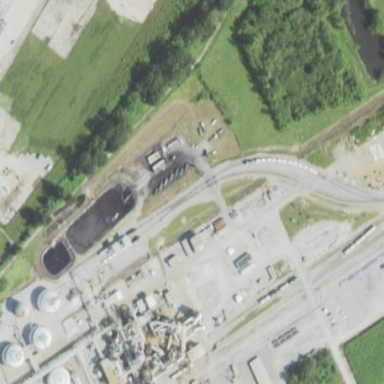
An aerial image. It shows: Industrial works area used for chemical activities.